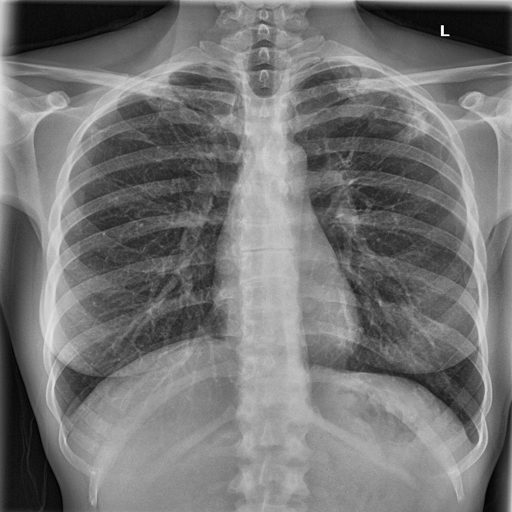
Finding: NORMAL